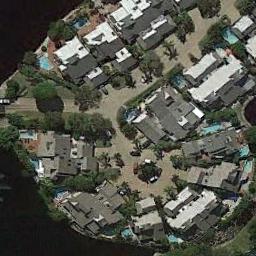
Label: residential